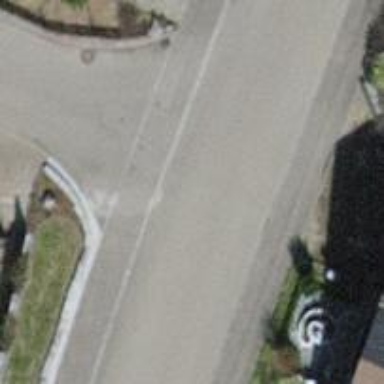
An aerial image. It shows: Unmarked road crossing.